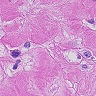
Metastatic tissue present: yes